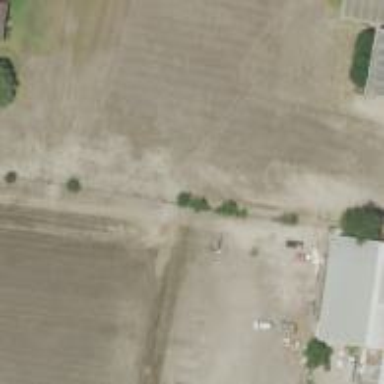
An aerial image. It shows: Power pole.